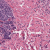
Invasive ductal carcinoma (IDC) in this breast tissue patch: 1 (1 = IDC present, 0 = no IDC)